Question: I'm using Swashbuckle.AspNetCore to visualize and interact with my .NET Core API resources. I'm trying to format an API method description on Swagger with html so the user knows this method has been added recently.
But I haven't found yet how to do this. I added the html string on the XML Documentation Comments on summary but is returned as string. Meanwhile I'm able to make it work on the responses.
How can I make it work or use some "flashy" way to feature new methods so the user notices they are new or updated? This is the code of my method in the controller.
'''
/// <summary>
/// <span style="font-size: 20px;color: red;">New method!</span>
/// </summary>
/// <returns>Gets the user commerce data</returns>
/// <response code="200"><div><span style="font-size: 20px;color: red;">Returns user commerce data</span></div></response>
/// <response code="401">User not authenticated</response>
/// <response code="404">Error: Not Found</response>
[HttpGet]
[SwaggerResponse(200, Type = typeof(CommerceUserProfile))]
[ProducesResponseType(401, Type = typeof(UnauthorizedResult))]
[ProducesResponseType(404, Type = typeof(NotFoundResult))]
public async Task<ActionResult<CommerceUserProfile>> Get()
'''
This is my Startup code.
'''
services.AddSwaggerGen(swagger =>
{
swagger.SwaggerDoc("v1", new Info { Title = "API", Version = "v1" });
var xmlPath = Path.Combine(AppContext.BaseDirectory, "CommerceWebAPI.xml");
swagger.IncludeXmlComments(xmlPath);
}
'''

This is what is being generated. I want to format the get description using html like I did in the response.
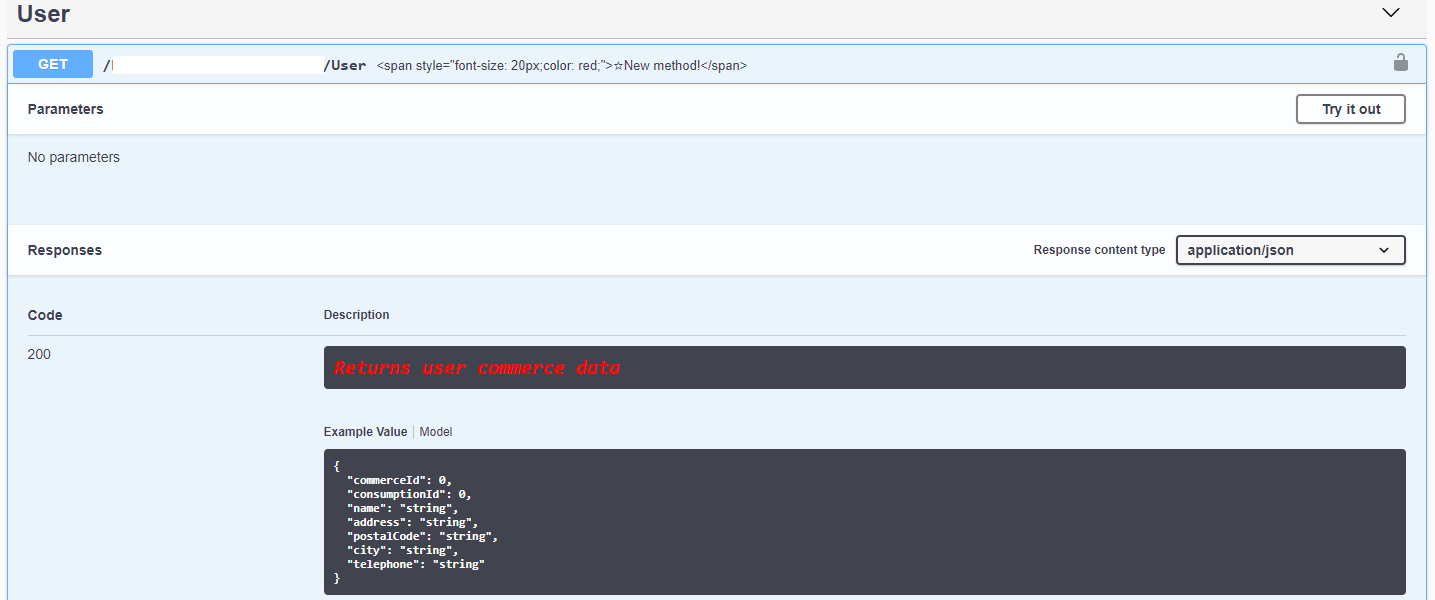
Answer: Swagger escapes summary content for purpose.
I dont think that this is really possible to achieve what you want.
Markdown is also not supported to be able to use it in summary. But swagger supports it in some other scenarios.